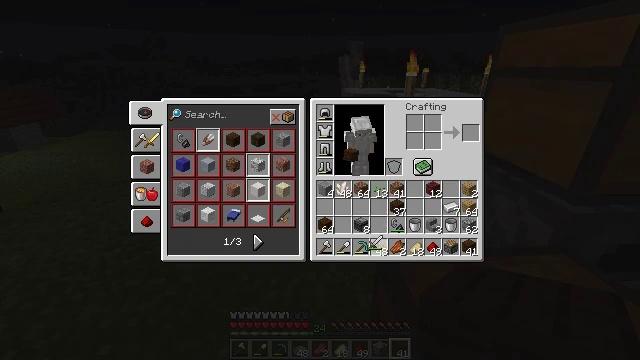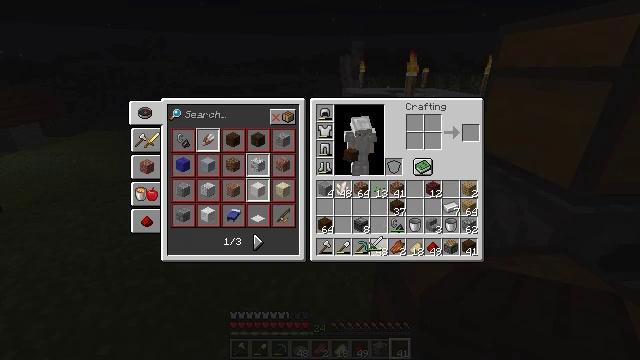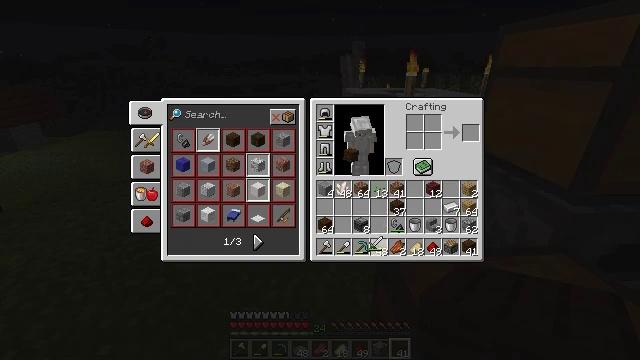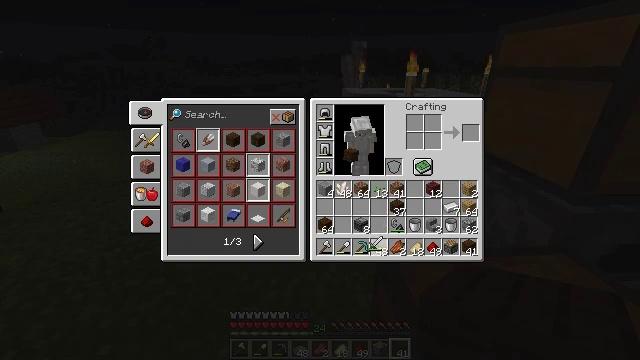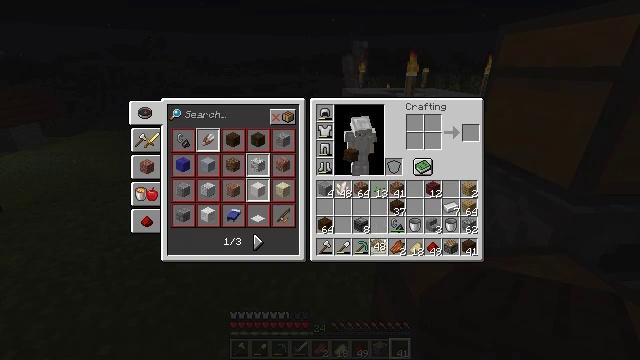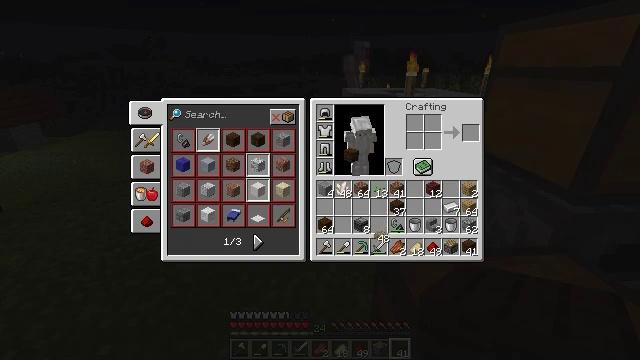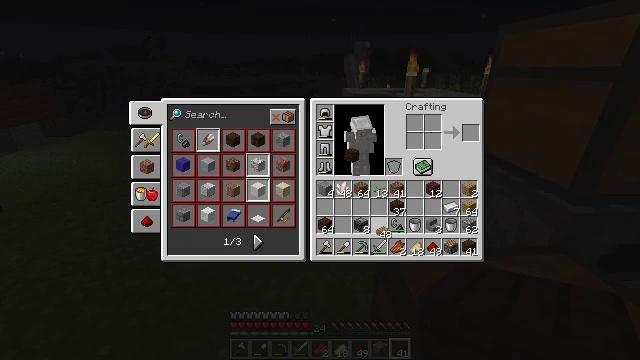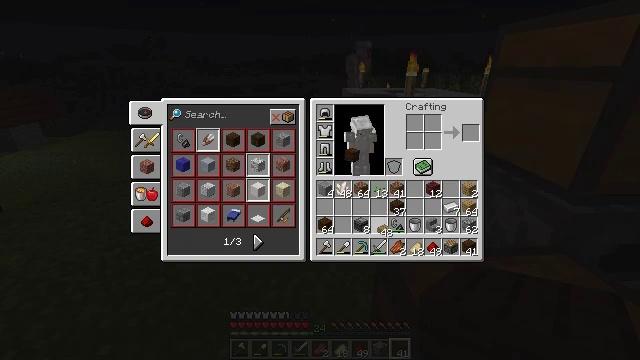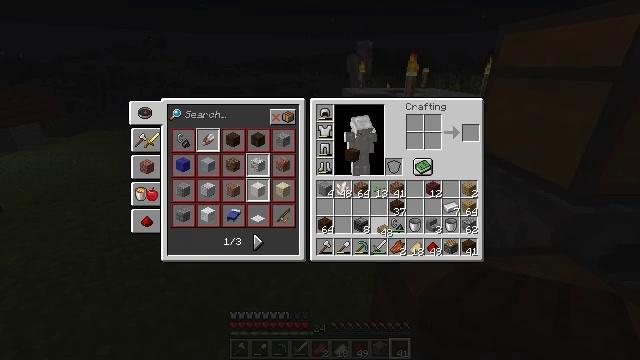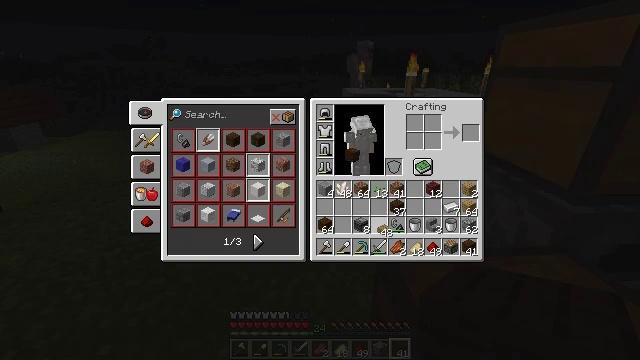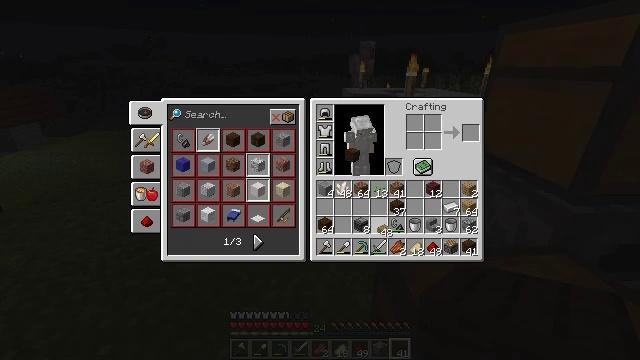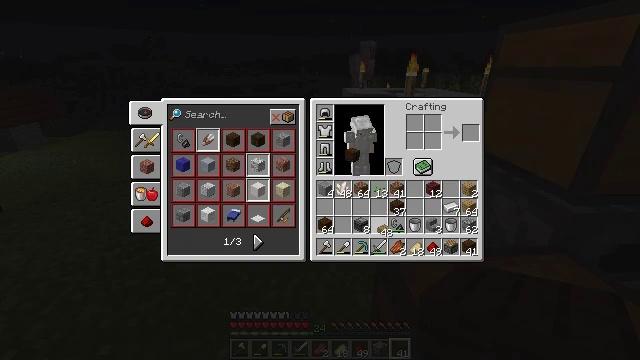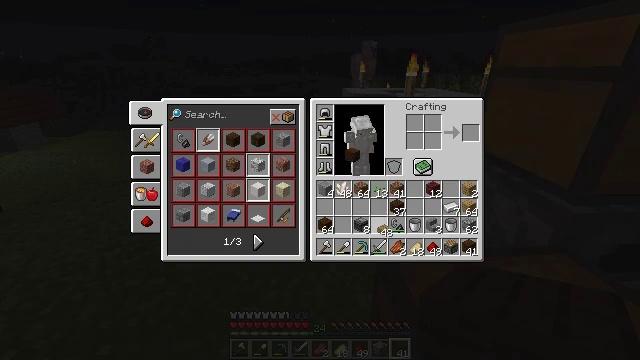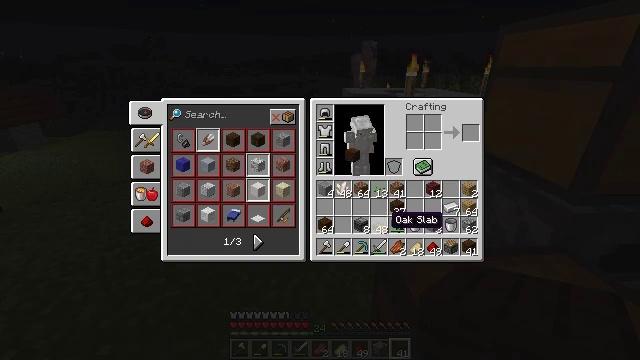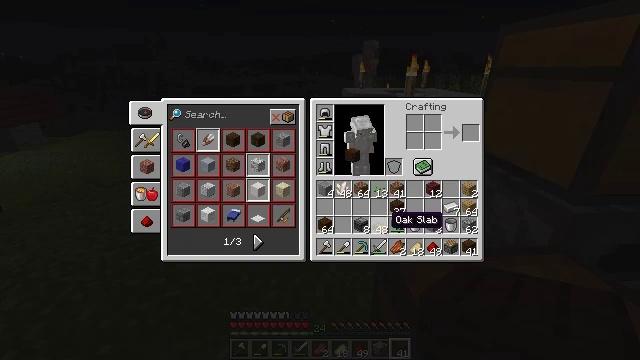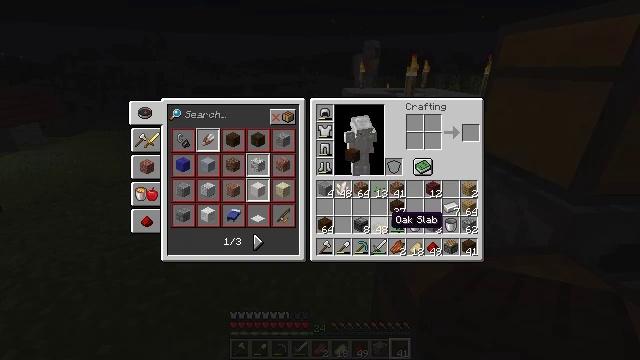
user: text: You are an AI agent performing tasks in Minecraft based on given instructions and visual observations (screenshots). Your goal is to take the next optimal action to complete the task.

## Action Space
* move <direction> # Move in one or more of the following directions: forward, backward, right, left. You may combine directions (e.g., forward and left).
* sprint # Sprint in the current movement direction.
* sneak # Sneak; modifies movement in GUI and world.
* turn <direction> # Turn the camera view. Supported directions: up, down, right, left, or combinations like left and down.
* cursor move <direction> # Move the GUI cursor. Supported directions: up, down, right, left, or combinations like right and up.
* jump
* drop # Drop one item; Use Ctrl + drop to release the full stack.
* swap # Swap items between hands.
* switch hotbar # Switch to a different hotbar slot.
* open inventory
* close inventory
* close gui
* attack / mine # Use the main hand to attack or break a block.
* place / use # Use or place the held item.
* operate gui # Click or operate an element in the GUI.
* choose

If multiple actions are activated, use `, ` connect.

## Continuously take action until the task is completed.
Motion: motion action
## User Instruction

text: Kill the slime.
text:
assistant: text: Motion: attack / mine
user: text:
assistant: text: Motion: attack / mine
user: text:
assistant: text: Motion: attack / mine
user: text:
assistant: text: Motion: no_op
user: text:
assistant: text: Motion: turn up
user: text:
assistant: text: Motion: no_op
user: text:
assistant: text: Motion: no_op
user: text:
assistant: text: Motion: no_op
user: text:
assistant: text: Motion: no_op
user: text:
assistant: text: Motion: no_op
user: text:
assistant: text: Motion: attack / mine
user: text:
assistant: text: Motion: attack / mine
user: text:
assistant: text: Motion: no_op
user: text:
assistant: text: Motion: no_op
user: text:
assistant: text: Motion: no_op
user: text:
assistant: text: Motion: no_op
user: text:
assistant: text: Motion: no_op
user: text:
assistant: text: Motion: no_op
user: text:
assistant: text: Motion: no_op
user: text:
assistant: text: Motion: no_op
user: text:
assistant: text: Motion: no_op
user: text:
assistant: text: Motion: no_op
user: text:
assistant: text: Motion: no_op
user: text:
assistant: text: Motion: no_op
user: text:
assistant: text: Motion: no_op
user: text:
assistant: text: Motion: no_op
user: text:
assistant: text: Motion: no_op
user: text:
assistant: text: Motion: no_op
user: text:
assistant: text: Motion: no_op
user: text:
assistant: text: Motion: no_op